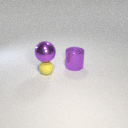
large purple metal cylinder behind small yellow rubber sphere